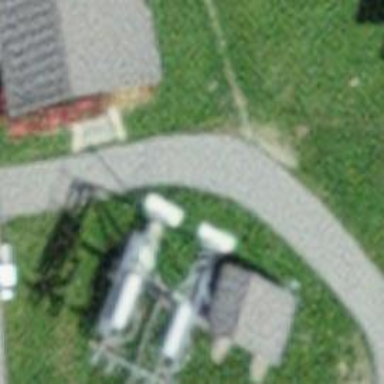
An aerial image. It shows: Pylon used for aerialway.